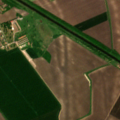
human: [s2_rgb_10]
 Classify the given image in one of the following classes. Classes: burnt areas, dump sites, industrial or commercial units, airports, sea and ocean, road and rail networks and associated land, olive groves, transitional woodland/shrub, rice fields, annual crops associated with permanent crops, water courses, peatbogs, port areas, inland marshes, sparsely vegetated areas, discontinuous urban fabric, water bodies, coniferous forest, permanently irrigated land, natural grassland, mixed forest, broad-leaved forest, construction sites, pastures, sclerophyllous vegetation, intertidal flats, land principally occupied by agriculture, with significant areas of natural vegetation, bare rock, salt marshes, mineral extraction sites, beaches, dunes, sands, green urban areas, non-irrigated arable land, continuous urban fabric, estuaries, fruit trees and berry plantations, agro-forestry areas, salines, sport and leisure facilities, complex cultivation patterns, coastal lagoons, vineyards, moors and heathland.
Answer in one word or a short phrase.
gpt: industrial or commercial units, non-irrigated arable land, transitional woodland/shrub